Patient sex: M
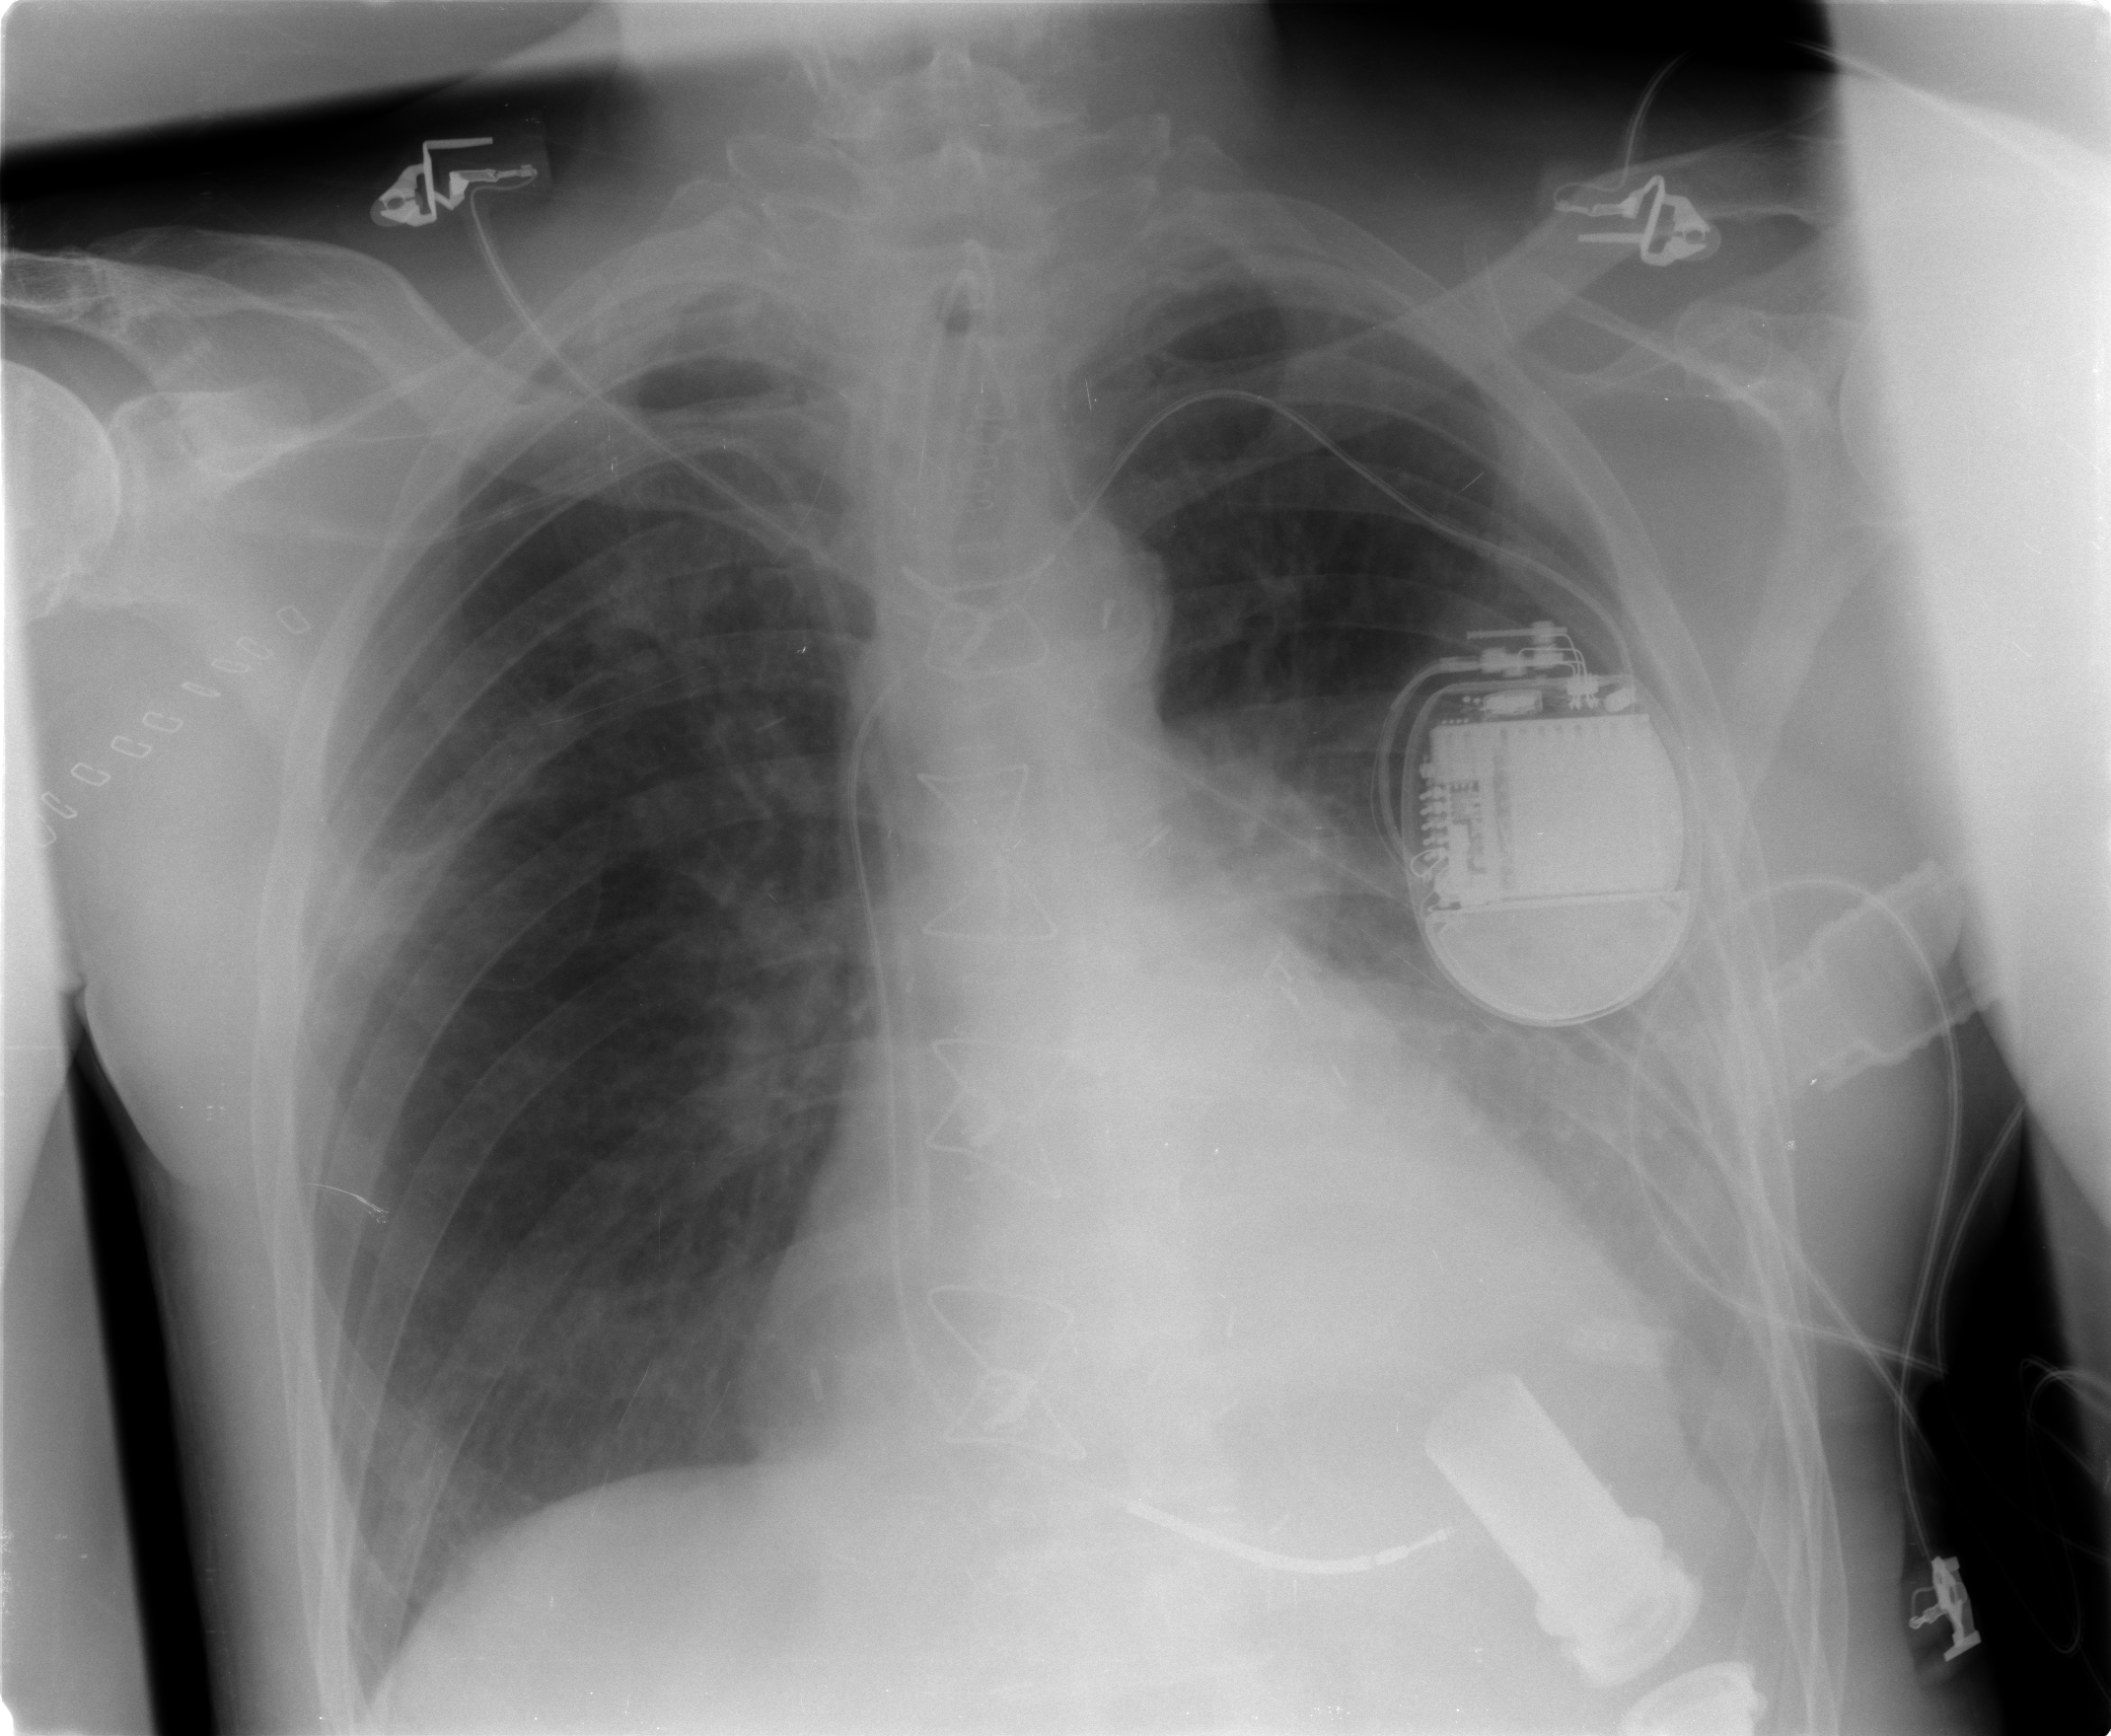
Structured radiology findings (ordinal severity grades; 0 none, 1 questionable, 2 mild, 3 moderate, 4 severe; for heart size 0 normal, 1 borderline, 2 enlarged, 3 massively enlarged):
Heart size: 1
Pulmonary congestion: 2
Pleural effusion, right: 0
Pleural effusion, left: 2
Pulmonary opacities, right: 2
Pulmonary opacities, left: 0
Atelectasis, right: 2
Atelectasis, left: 2